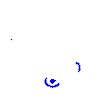
Particle: electron